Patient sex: M
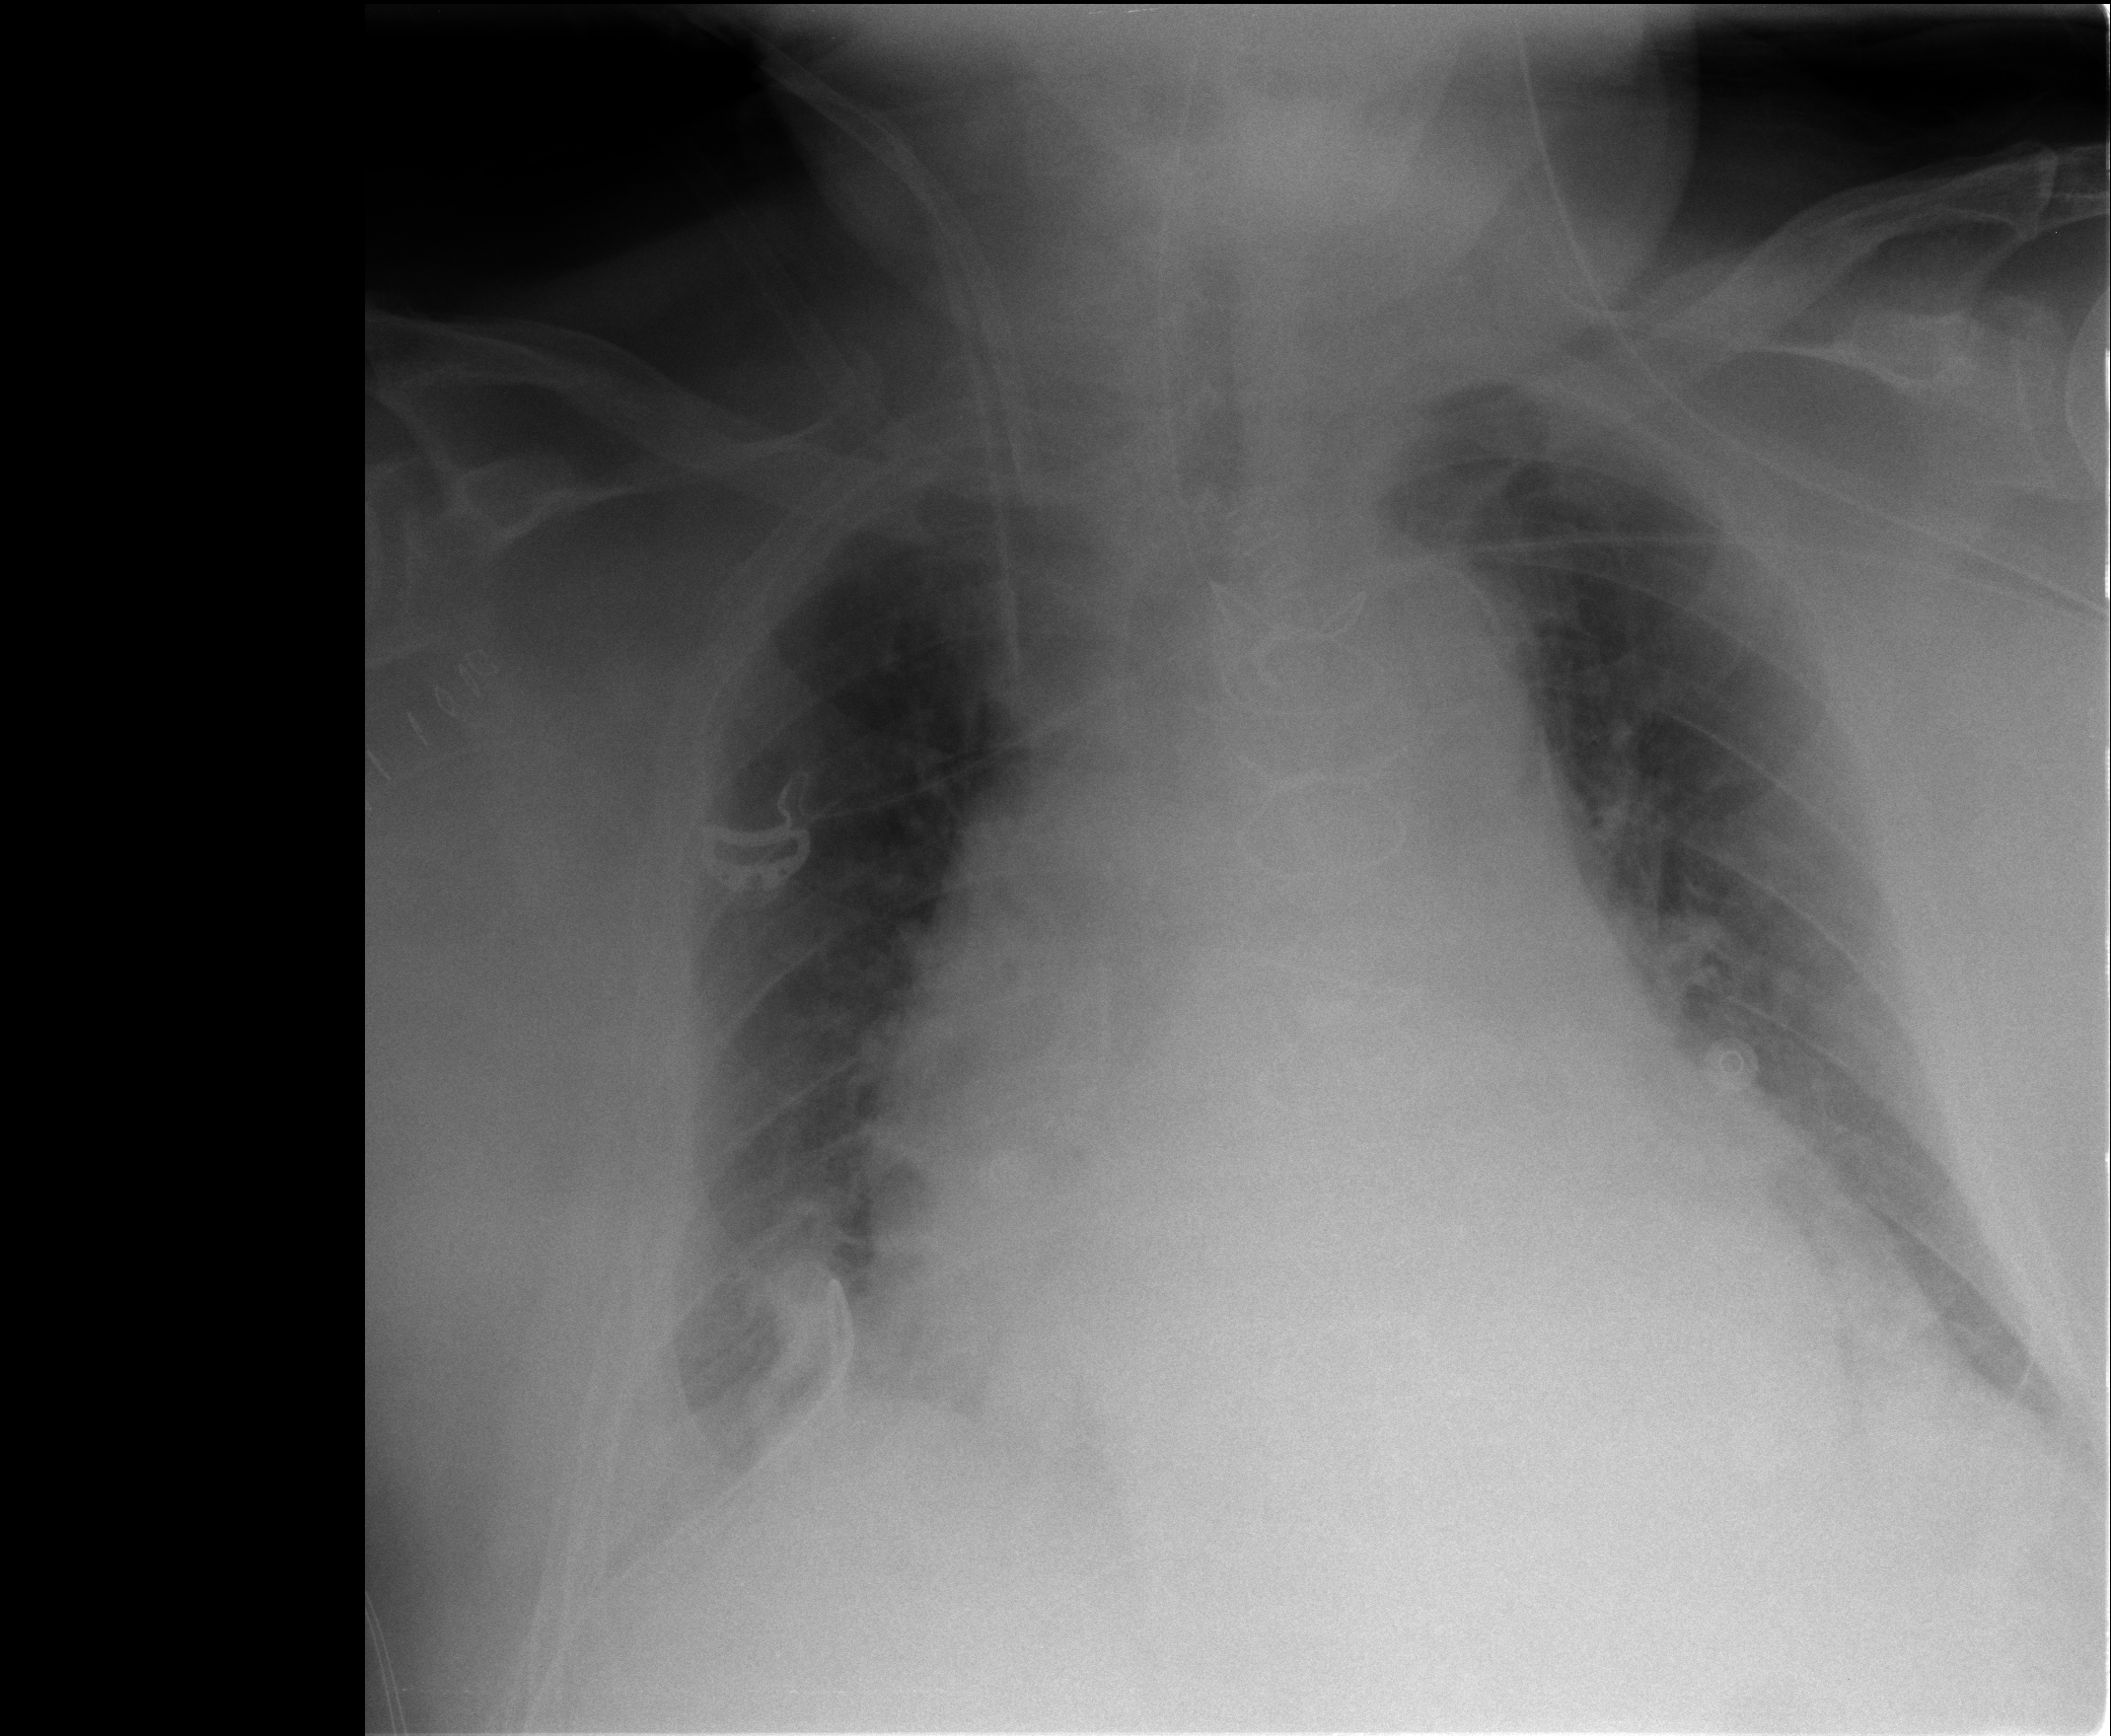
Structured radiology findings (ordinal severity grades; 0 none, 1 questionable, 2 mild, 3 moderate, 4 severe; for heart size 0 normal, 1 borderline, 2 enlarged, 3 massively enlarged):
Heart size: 2
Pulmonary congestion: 0
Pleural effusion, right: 2
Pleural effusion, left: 2
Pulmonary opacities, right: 0
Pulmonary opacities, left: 0
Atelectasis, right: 2
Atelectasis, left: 2